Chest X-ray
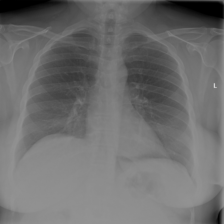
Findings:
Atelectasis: negative
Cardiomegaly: negative
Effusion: negative
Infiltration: negative
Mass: negative
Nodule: negative
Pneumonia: negative
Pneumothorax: negative
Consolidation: negative
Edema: negative
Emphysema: negative
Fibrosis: negative
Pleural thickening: negative
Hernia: negative